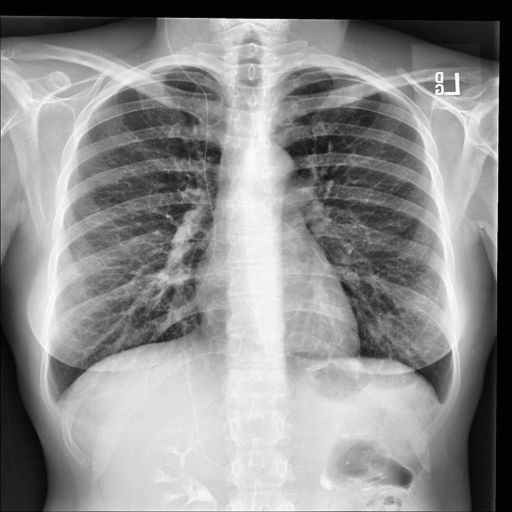
Finding: NORMAL